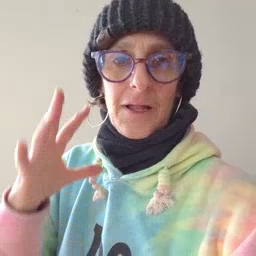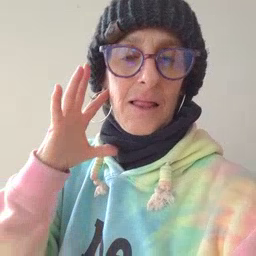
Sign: loud